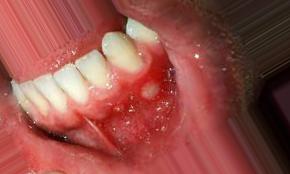
Condition: Mouth Ulcer